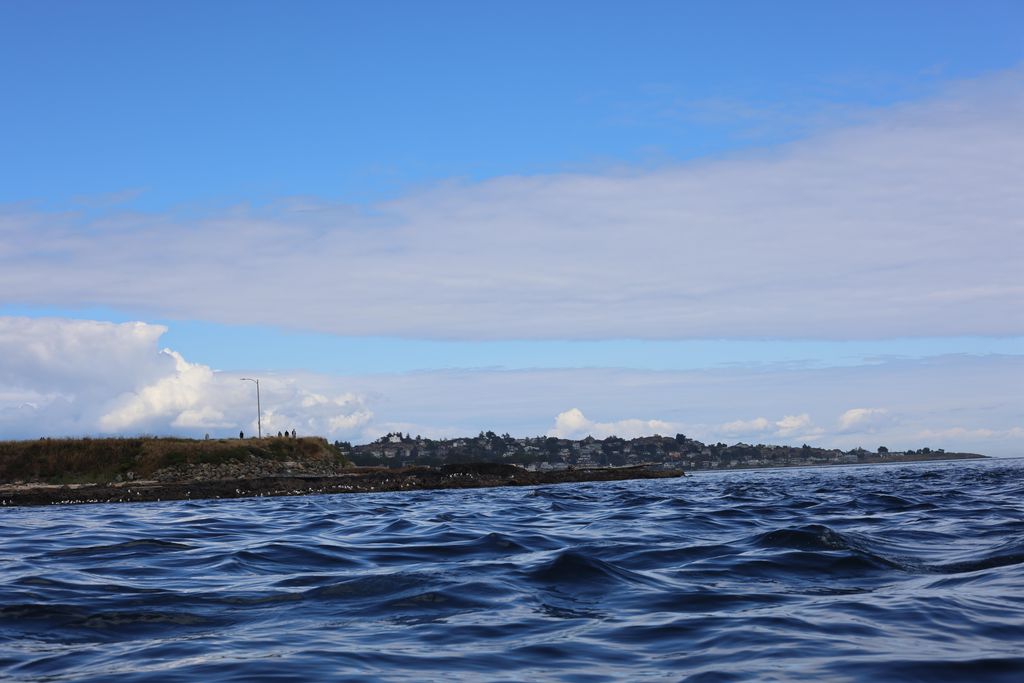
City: victoria